Question: I get this error:

at line where I want to put ArrayList..
What am I doing wrong?
'''
List<Integer> skatlice = Arrays.asList(0, 0, 0, 0, 0, 0, 0, 0, 0, 0, 0, 0, 0, 0, 0, 0, 0, 0, 0, 0, 0, 0, 0, 0, 0, 0, 0, 0);
...
if (cases[position] == 1) {
myIntent2 = new Intent(Game.this, Skatle.class);
vrednostskatel = 1;
myIntent2.putExtra("vrednostskatel", vrednostskatel);
skatlice.set(0, 1);
myIntent2.putIntegerArrayListExtra("skatlice", ArrayList<Integer> skatlice);
startActivity(myIntent2);
overridePendingTransition(R.layout.mainfadein, R.layout.splashfadeout);
}
'''
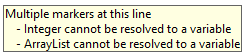
Answer: The syntax is incorrect, change
'''
myIntent2.putIntegerArrayListExtra("skatlice", ArrayList<Integer> skatlice);
'''
to
'''
myIntent2.putIntegerArrayListExtra("skatlice", (ArrayList<Integer>) skatlice);
'''